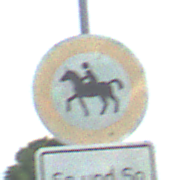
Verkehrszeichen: VerbotReiter
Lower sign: ZeitangabenMitBeschraenkungAufWochentage8
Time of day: MorningAfternoon
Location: Outdoor (Nature)
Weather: PartlyCloudy
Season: NotSpecified
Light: Natural